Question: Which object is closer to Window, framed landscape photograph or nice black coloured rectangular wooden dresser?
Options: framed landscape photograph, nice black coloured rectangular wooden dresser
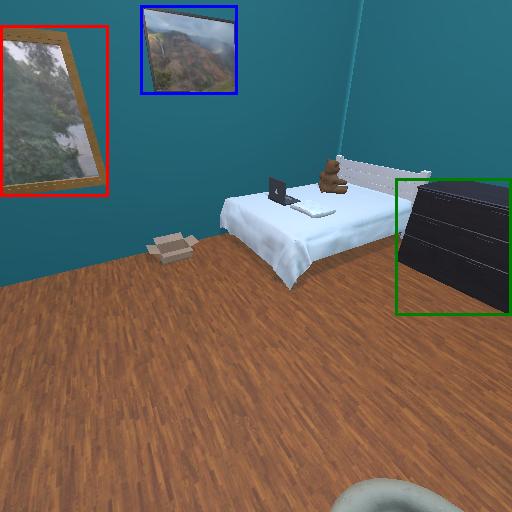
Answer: framed landscape photograph